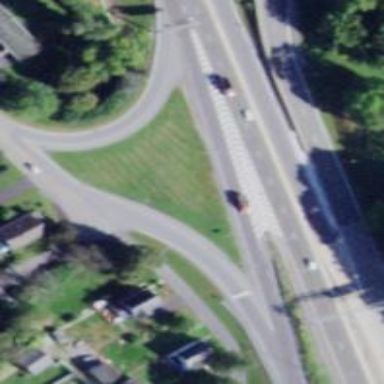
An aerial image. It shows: Trunk link highway.